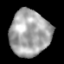
Tissue: lung
Cell type: Epithelial cells
Senescence score: 0.1928
Nuclear area (px): 1813
Mean DAPI intensity: 165.076